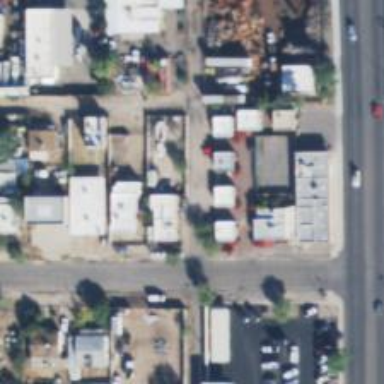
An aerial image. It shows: Alleyway designated as service road.